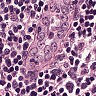
Metastatic tissue present: no